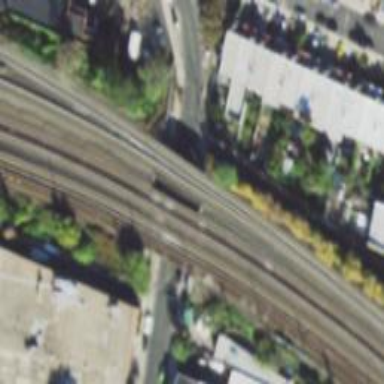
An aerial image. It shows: Bridge with electrified railway tracks.